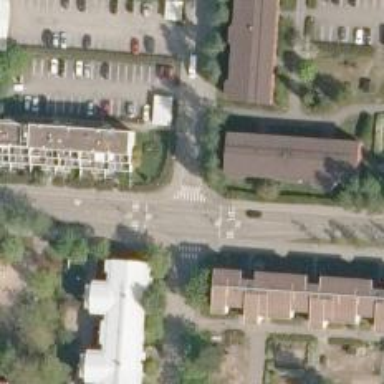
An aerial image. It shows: Uncontrolled crossing on the road.